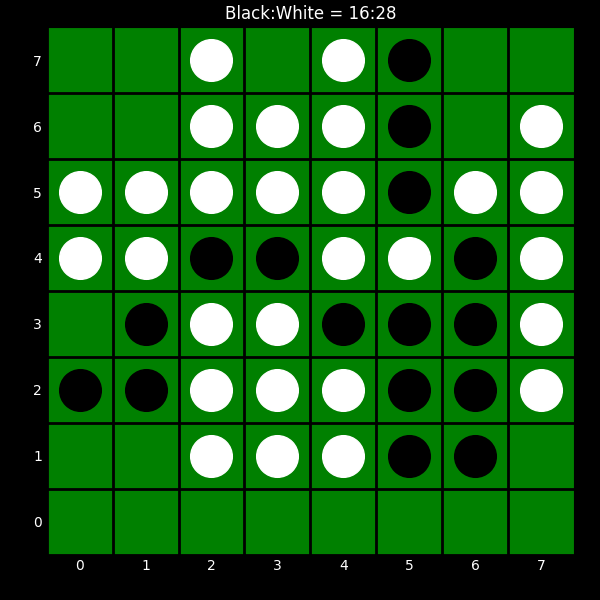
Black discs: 16
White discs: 28